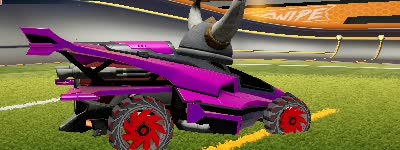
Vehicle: aftershock